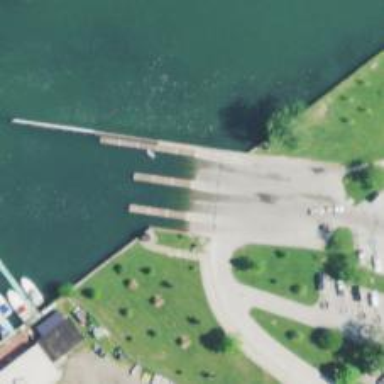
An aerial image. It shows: Slipway on leisure land.